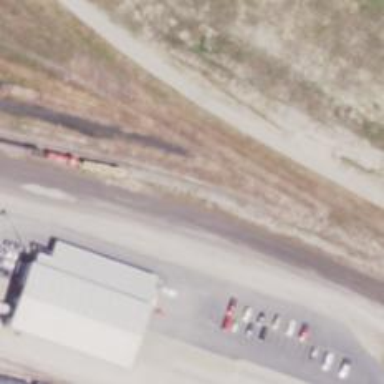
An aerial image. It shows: Rail spur service.